Field crop: maize
Growth stage: 2
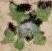
Species: chenopodium